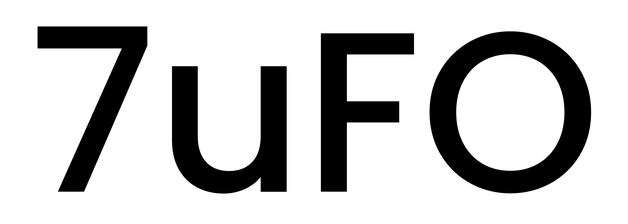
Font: Poppins-Medium